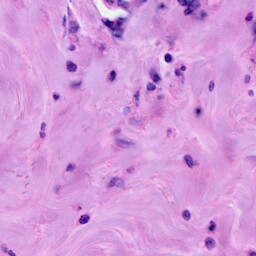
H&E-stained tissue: Breast